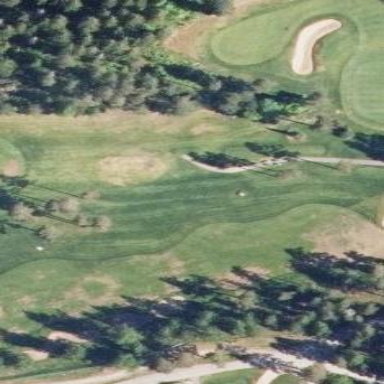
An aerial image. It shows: Golf fairway surrounded by grass.